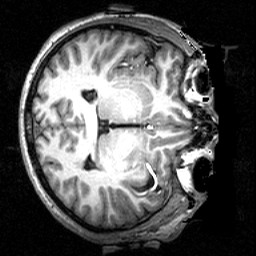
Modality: T1w
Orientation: axial
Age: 24
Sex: male